Field crop: maize
Growth stage: 2
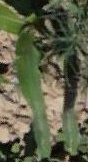
Species: maize